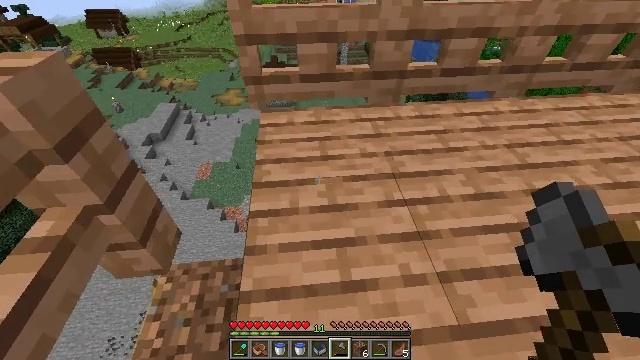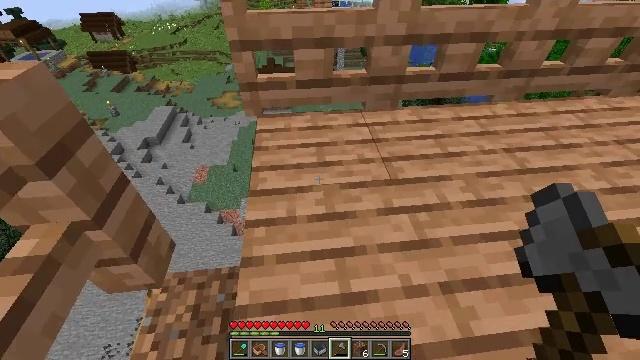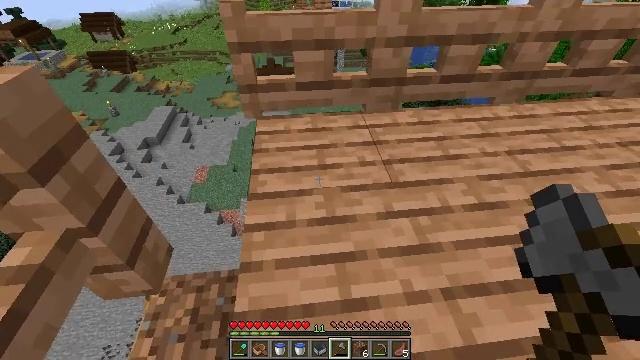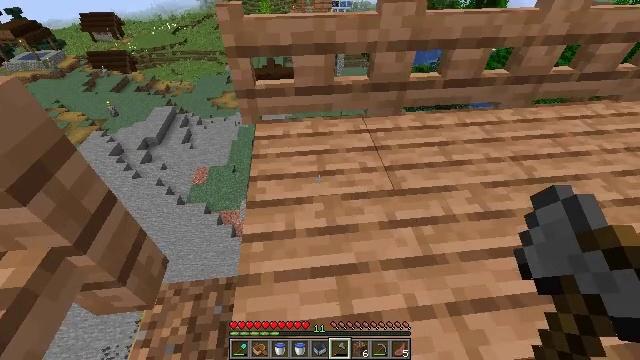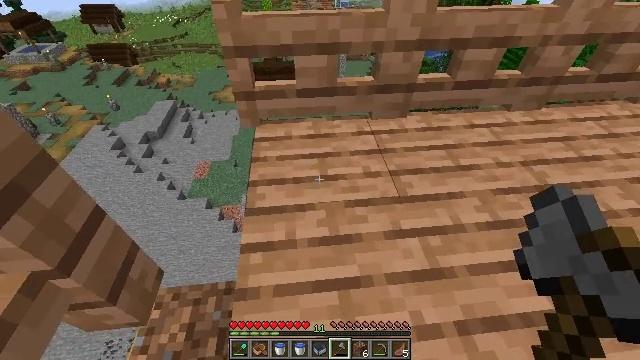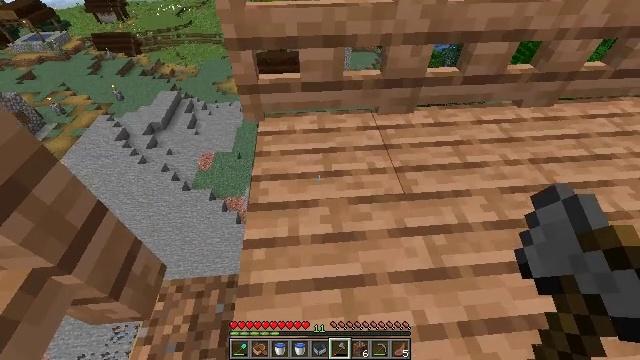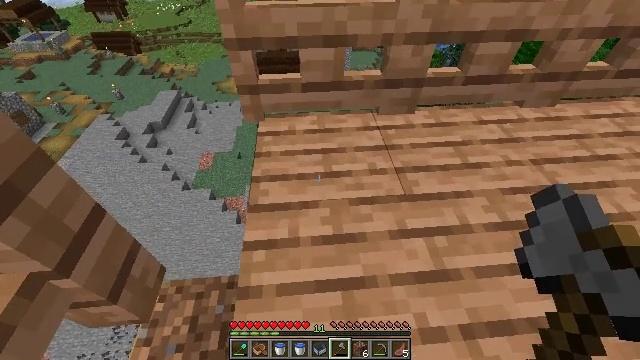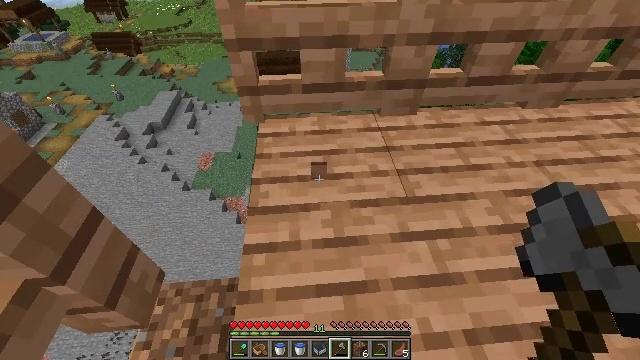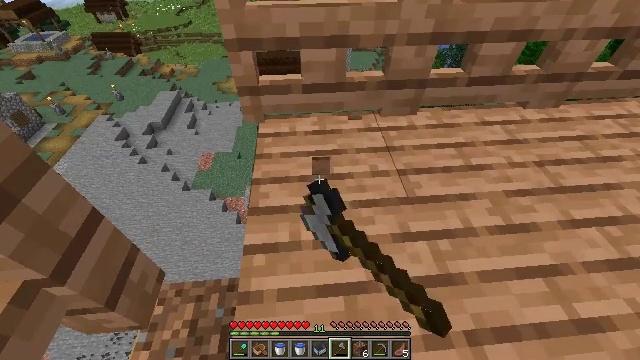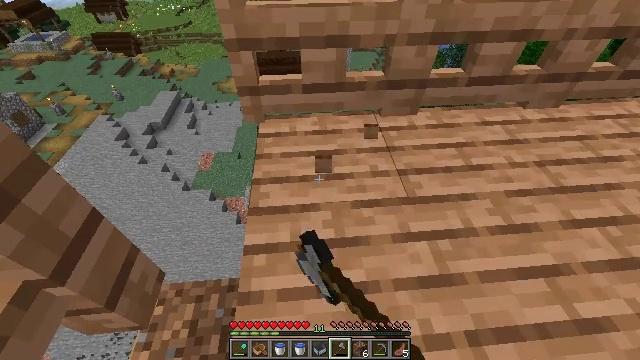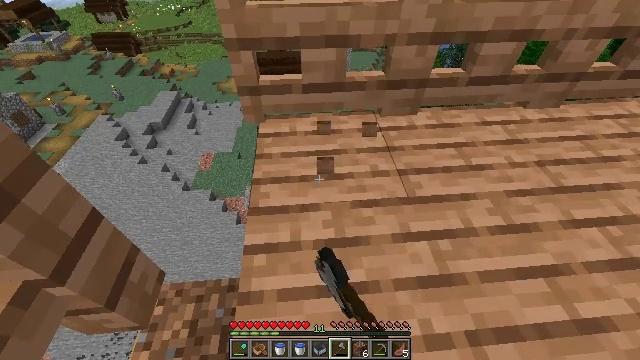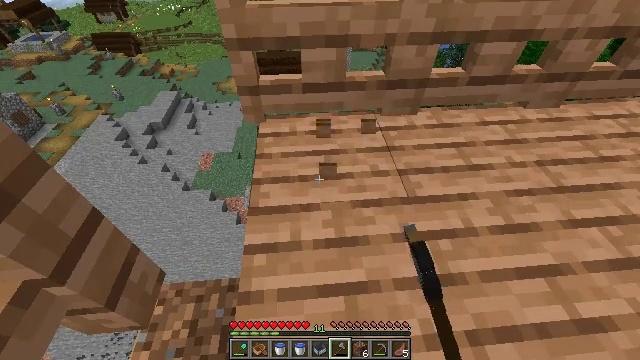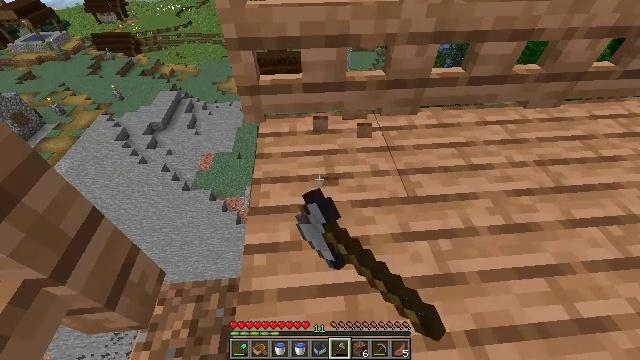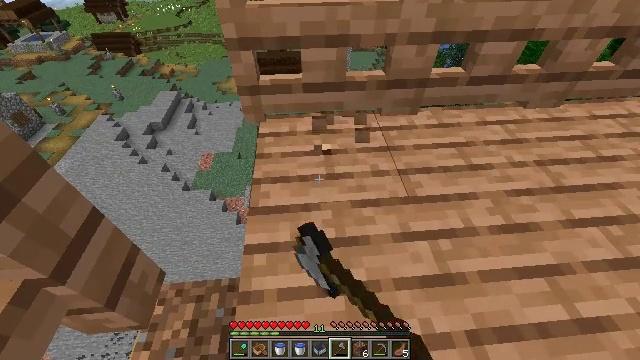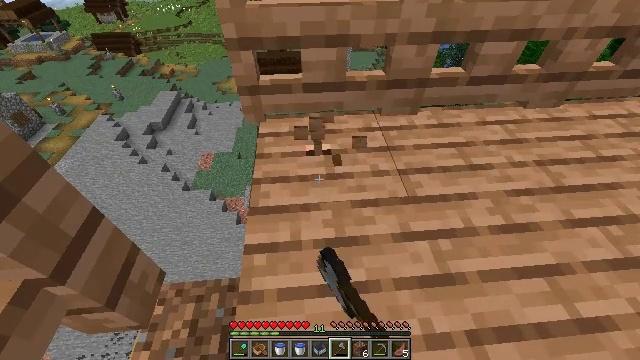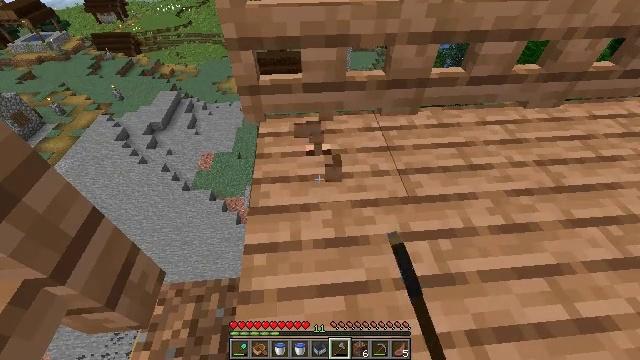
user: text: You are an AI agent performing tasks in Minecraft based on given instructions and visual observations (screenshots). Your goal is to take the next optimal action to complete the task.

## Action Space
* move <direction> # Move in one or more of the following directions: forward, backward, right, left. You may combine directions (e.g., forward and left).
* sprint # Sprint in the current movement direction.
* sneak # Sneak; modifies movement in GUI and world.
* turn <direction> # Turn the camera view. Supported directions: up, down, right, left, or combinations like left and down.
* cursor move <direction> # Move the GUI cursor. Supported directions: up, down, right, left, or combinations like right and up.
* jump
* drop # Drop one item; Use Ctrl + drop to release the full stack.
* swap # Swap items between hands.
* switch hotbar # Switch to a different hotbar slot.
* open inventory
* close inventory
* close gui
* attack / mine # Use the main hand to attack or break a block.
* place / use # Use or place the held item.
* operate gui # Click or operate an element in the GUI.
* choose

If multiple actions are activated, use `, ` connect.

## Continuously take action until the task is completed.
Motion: motion action
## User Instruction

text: Attack the jungle planks to collect them.
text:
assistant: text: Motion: move forward, sneak
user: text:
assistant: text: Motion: move forward, sneak
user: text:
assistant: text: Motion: move forward, sneak
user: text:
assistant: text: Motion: move forward, sneak, turn down
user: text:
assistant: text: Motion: sneak, turn left and down
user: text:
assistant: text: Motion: sneak
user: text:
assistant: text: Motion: sneak, attack / mine
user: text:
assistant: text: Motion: sneak, attack / mine
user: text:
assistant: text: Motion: sneak, attack / mine
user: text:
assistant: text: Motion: sneak, attack / mine
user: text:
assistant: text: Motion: sneak, attack / mine
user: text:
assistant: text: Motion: sneak, attack / mine
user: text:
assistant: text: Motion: sneak, attack / mine
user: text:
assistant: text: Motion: sneak, attack / mine
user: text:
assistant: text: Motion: sneak, attack / mine
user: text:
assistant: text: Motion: sneak, attack / mine
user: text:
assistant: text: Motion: sneak, attack / mine
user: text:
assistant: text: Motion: sneak, attack / mine
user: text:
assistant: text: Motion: sneak, attack / mine
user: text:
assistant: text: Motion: sneak, attack / mine
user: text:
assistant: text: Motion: sneak, attack / mine
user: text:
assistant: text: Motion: sneak, attack / mine
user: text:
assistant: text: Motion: sneak, attack / mine
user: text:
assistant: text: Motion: sneak, attack / mine
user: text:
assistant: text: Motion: sneak, attack / mine
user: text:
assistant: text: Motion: sneak, attack / mine
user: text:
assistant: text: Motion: sneak, attack / mine
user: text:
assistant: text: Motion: sneak, attack / mine
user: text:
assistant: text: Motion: sneak, attack / mine
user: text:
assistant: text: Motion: move forward and move right, sneak, attack / mine